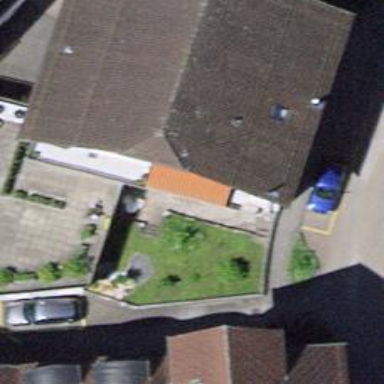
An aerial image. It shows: Post office.